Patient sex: F
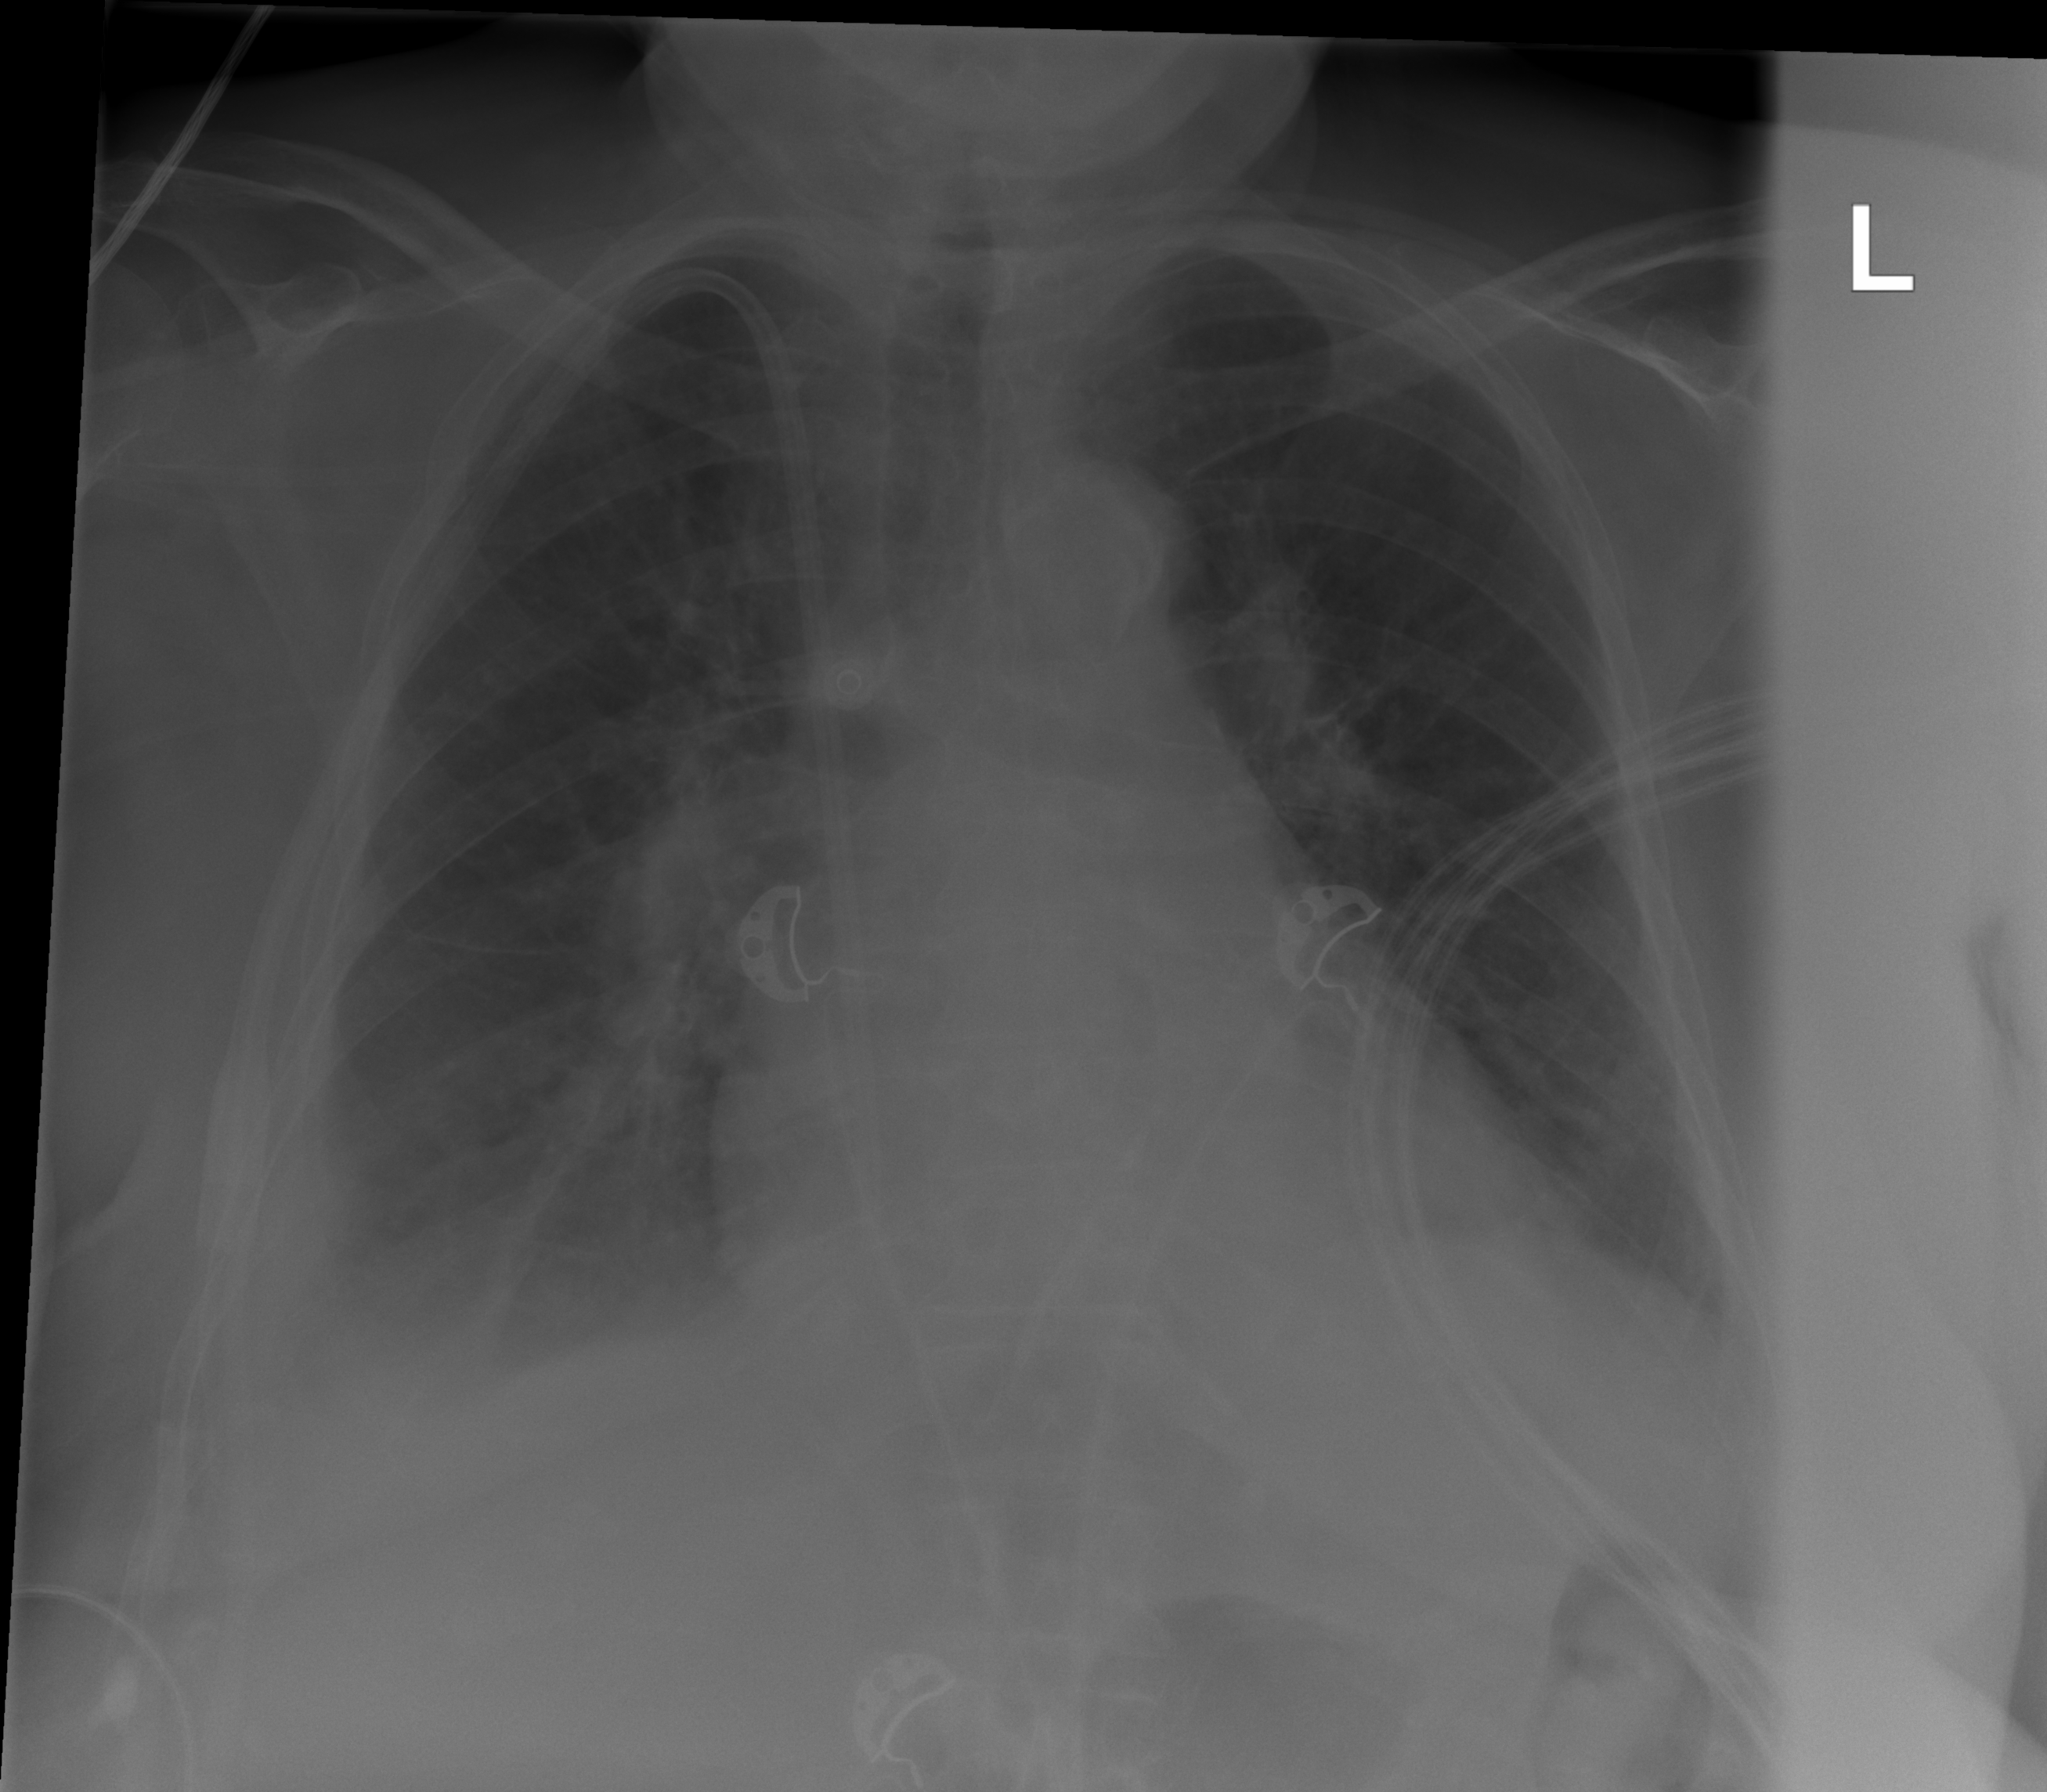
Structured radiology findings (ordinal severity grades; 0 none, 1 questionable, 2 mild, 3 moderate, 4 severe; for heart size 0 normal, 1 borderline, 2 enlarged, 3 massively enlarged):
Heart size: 2
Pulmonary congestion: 0
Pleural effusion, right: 2
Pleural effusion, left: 0
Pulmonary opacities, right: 0
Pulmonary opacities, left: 0
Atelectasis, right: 2
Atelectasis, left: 0